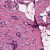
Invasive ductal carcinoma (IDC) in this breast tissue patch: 1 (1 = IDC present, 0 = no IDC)